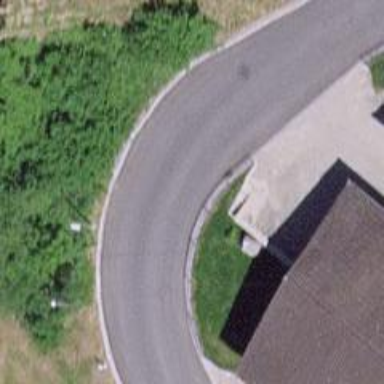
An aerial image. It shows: Residential road with asphalt surface.